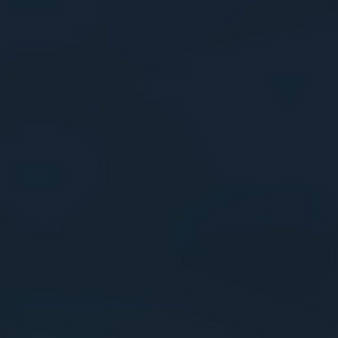
Label: other